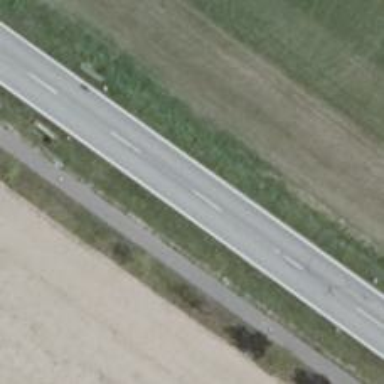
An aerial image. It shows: Primary road with asphalt surface.